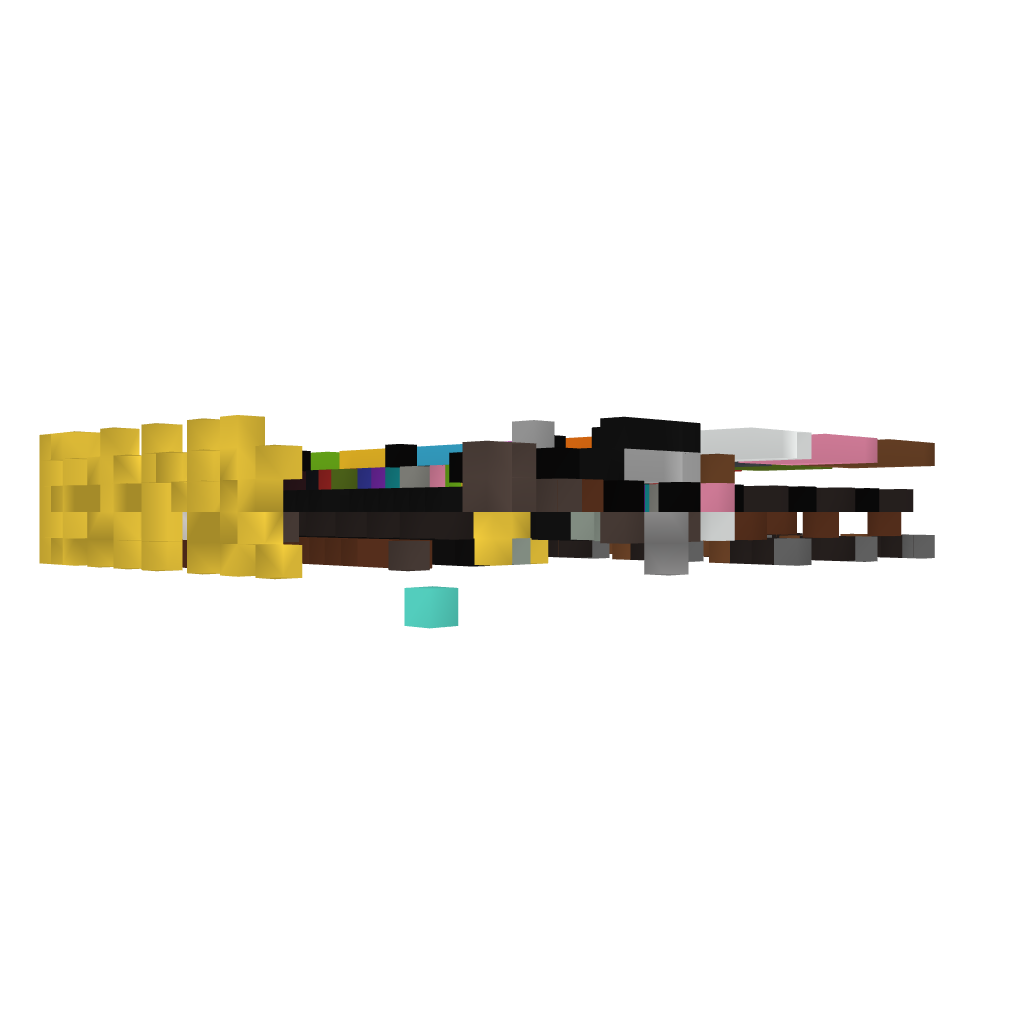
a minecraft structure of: Bank Stackable